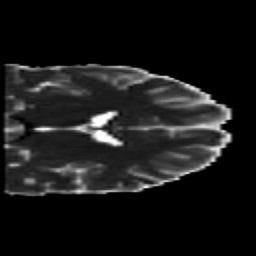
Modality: MD
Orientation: coronal
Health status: healthy
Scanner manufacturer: siemens
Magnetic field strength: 3 T
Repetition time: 10 s
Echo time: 0.092 s